Question: I am using Hakim El Hattab's amazing reveal.js, and besides the problem below (which is due to my placeholders I noticed...), the script is working awesome for me.
Due to this being because of my placeholders, the problem is not with the script, but I believe that there will be some genius here somewhere that could point me in the right direction with this.
I am using the following HTML in my CMS:
'''
<div class="societe-tpl-1">
<div class="societe-tpl-1-header">
[[HOME]]
<div class="societe-tpl-1-header-separator">|</div>
[[CONTENTS]]
[[INDEX]]
[[DOWN]]
[[UP]]
[[NEXT]]
[[PREVIOUS]]
</div>
<div class="societe-tpl-1-content">
<div class="societe-tpl-4-contents retro-apps">
<div class="third">
<div class="pg-number">[[PAGENUM]]</div>
<h1>[[HEAD1]]</h1>
</div>
<div class="third">
[[IMAGE1]]
[[IMAGE2]]
[[IMAGE3]]
</div>
<div class="third">
<article>
<h2>[[SUBHEAD_1]]</h2>
<p>[[SUBTEXT_1]]</p>
</article>
<article>
<h2>[[SUBHEAD_2]]</h2>
<p>[[SUBTEXT_2]]</p>
</article>
<article>
<h2>[[SUBHEAD_3]]</h2>
<p>[[SUBTEXT_3]]</p>
</article>
</div>
</div>
</div>
<div class="societe-tpl-1-footer">
<div class="societe-tpl-1-footer-nextmonth">
<a href="#">next month</a>
</div>
<div class="societe-tpl-1-footer-mainsite">
<a target="_blank" href="http://www.renault.co.za">www.renault.co.za</a>
</div>
</div>
</div>
'''
Using my CMS based on Code Igniter, I replace the placeholders with the appropriate code which I read from MySQL database. Where I have the the placeholders, the HTML does not get evaluated, but the HTML in the "Next month" link does get evaluated.

Anyone with any idea why my code in placeholders does not get evaluated? I am using a PHP script that replace the placeholders with their real content before page rendering (Code Igniter's display_override hook), so they are replaced before reveal.js kicks in, as far as I can tell.
Thanks in advance!
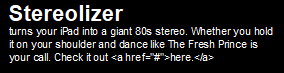
Answer: I found the solution. The data got saved in the database as HTML entities ('&lt;' and '&gt;') and therefore the filter replacing the '<a>' tags did not work.